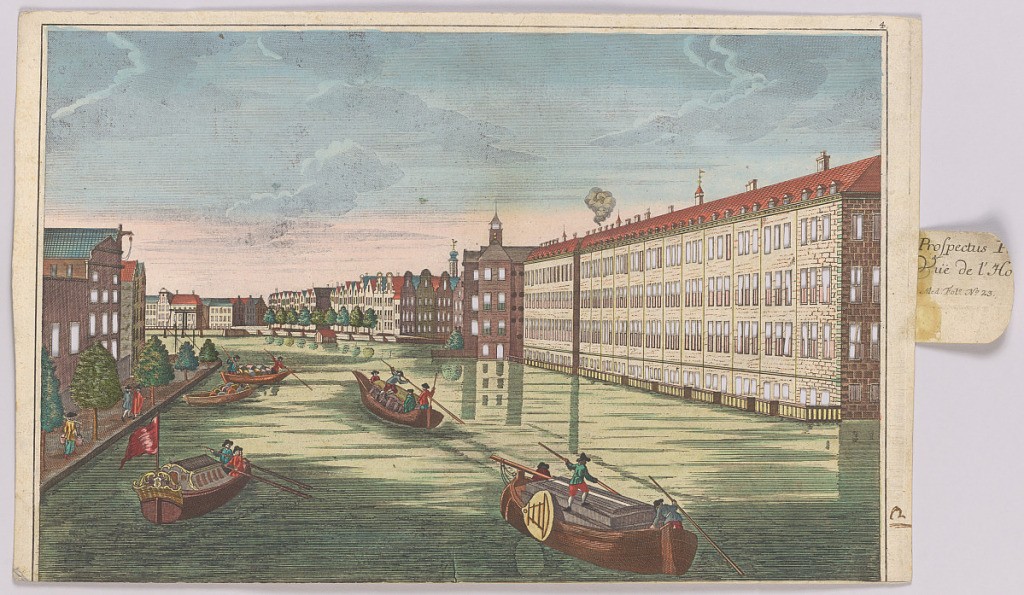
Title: Peep-Show Print
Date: mid-18th century
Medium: Engraving and brush and wash on paper
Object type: Print
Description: Peep-show print